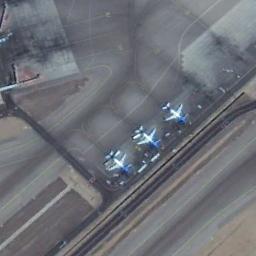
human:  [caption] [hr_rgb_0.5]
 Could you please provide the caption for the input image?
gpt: There are three planes of the same size in a clearing .

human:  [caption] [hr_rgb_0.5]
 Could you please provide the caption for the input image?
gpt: Three blue-headed planes parked on dark gray ground .

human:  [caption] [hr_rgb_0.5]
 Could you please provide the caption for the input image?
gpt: Three planes parked in a line on the airport .

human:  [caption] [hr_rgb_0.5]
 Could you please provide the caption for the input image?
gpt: Three blue and white planes are parked on the runway .

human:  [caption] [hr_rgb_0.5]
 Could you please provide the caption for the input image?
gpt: Three planes were in the clearing next to the runway .